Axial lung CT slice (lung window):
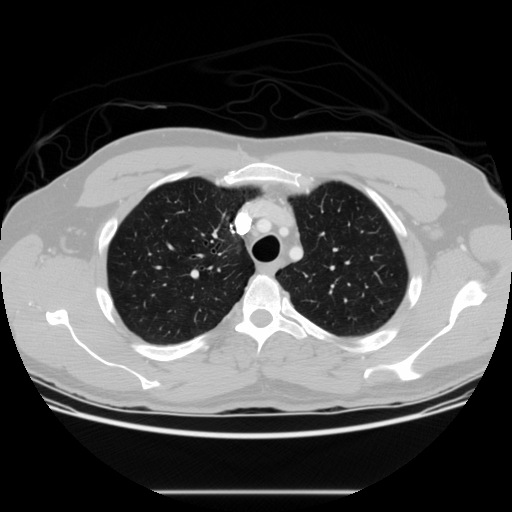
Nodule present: no